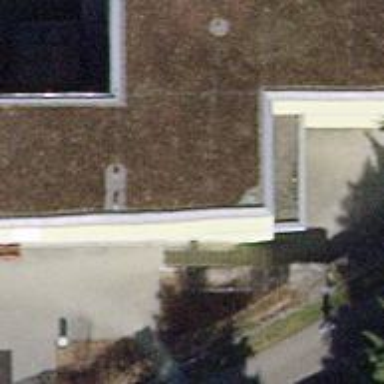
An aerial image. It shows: Kindergarten building.